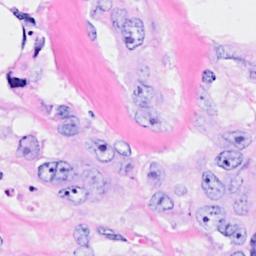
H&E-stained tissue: Breast